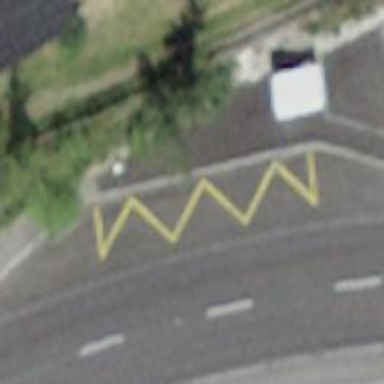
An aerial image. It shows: Bus stop with platform for public transport.